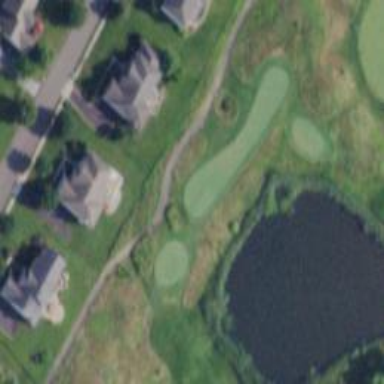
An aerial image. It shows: Path for both roads and golfers.